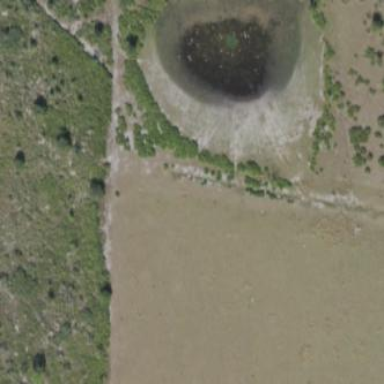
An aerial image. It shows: Marsh wetland.